Question: I'm working with a data-set, so far i have made a histogram with a overlayed normal distribution curve.

I want to mark out the quartiles as in this <URL>.
This is the code i'm working with:
'''
import matplotlib.pyplot as plt
import numpy as np
import scipy.stats as stats
depDelay.sort()
plt.hist(depDelay, bins=100, normed=True)
hmean = np.mean(depDelay)
hstd = np.std(depDelay)
pdf = stats.norm.pdf(depDelay, hmean, hstd)
markers = [np.percentile(depDelay,50)]
plt.plot(DepDelay, pdf,'-o',markevery=markers)
plt.title('Distribution of Departure Delay')
plt.xlabel('Departure Delay (in mins)')
plt.ylabel('Frequency')
plt.savefig('depDelayNormDist.png')
plt.show()
'''
How can i plot the same using matplotlib ?
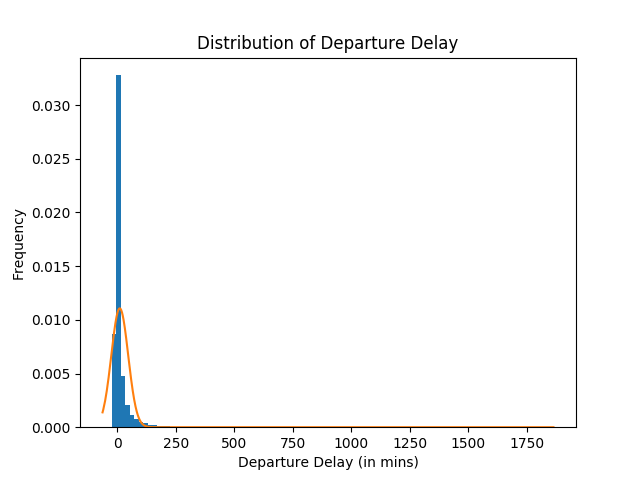
Answer: I've tried to replicate the referenced image somewhat. Not sure what precisely you meant by marking the quartiles, but I've put in labels for Q1 and Q3 at the pdf and percentages in between the quartiles.
'''
import numpy as np
import scipy
import pandas as pd
from scipy.stats import norm
import matplotlib.pyplot as plt
from matplotlib.mlab import normpdf
# dummy data
mu = 0
sigma = 1
n_bins = 50
s = np.random.normal(mu, sigma, 1000)
fig, axes = plt.subplots(nrows=2, ncols=1, sharex=True)
#histogram
n, bins, patches = axes[1].hist(s, n_bins, normed=True, alpha=.1, edgecolor='black' )
pdf = 1/(sigma*np.sqrt(2*np.pi))*np.exp(-(bins-mu)**2/(2*sigma**2))
median, q1, q3 = np.percentile(s, 50), np.percentile(s, 25), np.percentile(s, 75)
print(q1, median, q3)
#probability density function
axes[1].plot(bins, pdf, color='orange', alpha=.6)
#to ensure pdf and bins line up to use fill_between.
bins_1 = bins[(bins >= q1-1.5*(q3-q1)) & (bins <= q1)] # to ensure fill starts from Q1-1.5*IQR
bins_2 = bins[(bins <= q3+1.5*(q3-q1)) & (bins >= q3)]
pdf_1 = pdf[:int(len(pdf)/2)]
pdf_2 = pdf[int(len(pdf)/2):]
pdf_1 = pdf_1[(pdf_1 >= norm(mu,sigma).pdf(q1-1.5*(q3-q1))) & (pdf_1 <= norm(mu,sigma).pdf(q1))]
pdf_2 = pdf_2[(pdf_2 >= norm(mu,sigma).pdf(q3+1.5*(q3-q1))) & (pdf_2 <= norm(mu,sigma).pdf(q3))]
#fill from Q1-1.5*IQR to Q1 and Q3 to Q3+1.5*IQR
axes[1].fill_between(bins_1, pdf_1, 0, alpha=.6, color='orange')
axes[1].fill_between(bins_2, pdf_2, 0, alpha=.6, color='orange')
print(norm(mu, sigma).cdf(median))
print(norm(mu, sigma).pdf(median))
#add text to bottom graph.
axes[1].annotate("{:.1f}%".format(100*norm(mu, sigma).cdf(q1)), xy=((q1-1.5*(q3-q1)+q1)/2, 0), ha='center')
axes[1].annotate("{:.1f}%".format(100*(norm(mu, sigma).cdf(q3)-norm(mu, sigma).cdf(q1))), xy=(median, 0), ha='center')
axes[1].annotate("{:.1f}%".format(100*(norm(mu, sigma).cdf(q3+1.5*(q3-q1)-q3)-norm(mu, sigma).cdf(q3))), xy=((q3+1.5*(q3-q1)+q3)/2, 0), ha='center')
axes[1].annotate('q1', xy=(q1, norm(mu, sigma).pdf(q1)), ha='center')
axes[1].annotate('q3', xy=(q3, norm(mu, sigma).pdf(q3)), ha='center')
axes[1].set_ylabel('probability')
#top boxplot
axes[0].boxplot(s, 0, 'gD', vert=False)
axes[0].axvline(median, color='orange', alpha=.6, linewidth=.5)
axes[0].axis('off')
plt.subplots_adjust(hspace=0)
plt.show()
'''
<URL>
FYI, I've answered <URL> similar question as well.